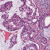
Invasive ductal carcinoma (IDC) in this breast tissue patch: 1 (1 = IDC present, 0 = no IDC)